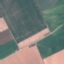
Label: AnnualCrop